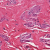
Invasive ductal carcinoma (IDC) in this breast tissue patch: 0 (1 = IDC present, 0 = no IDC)